Question: I am trying to get the TextView, "tv_amount" to stay on the right side of the screen. I have tried using 'android:gravity="right"' but that hasn't been working for me. Anyone have any suggestions?

'''
<?xml version="1.0" encoding="utf-8"?>
<LinearLayout
xmlns:android="http://schemas.android.com/apk/res/android"
android:layout_width="match_parent"
android:layout_height="45dp"
android:gravity="center_vertical"
android:orientation="horizontal">
<ImageView
android:id="@+id/iv_icon"
android:layout_width="40sp"
android:layout_height="40sp"
android:background="@drawable/circle_border"
android:padding="6sp"
android:layout_marginLeft="6dp"
android:src="@drawable/food"/>
<TextView
android:id="@+id/tv_label"
android:layout_width="match_parent"
android:layout_height="wrap_content"
android:layout_weight="1"
android:layout_marginStart="12dp"
android:text="Yummy Pizza"
android:textSize="20sp" />
<TextView
android:id="@+id/tv_amount"
android:layout_width="wrap_content"
android:layout_height="wrap_content"
android:layout_marginEnd="12dp"
android:gravity="end"
android:text="$25"
android:textSize="25sp" />
</LinearLayout>
'''
I am expecting the transaction or "tv_amount" to stay be right justified so that end of the number is staying towards the right side of the screen.
I tried using :
'''
android:layout_weight="0"
android:layout_gravity="end"
android:gravity="right"
'''
but these don't seem to work obviously. I am a beginner when it comes to android development and can't seem to find any answers that have helped anywhere else. They all say to use 'android:gravity' or some other alternative. Maybe there is something in my code that doesn't allow that.
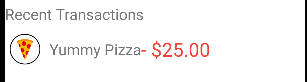
Answer: I am dumb. The issue wasn't with the code in my individual recycler view layout code. It was with my activity_main.xml. I set the recycler_view width to "wrap_content" when it should have been "match_parent." Rookie mistake.